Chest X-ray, AP view. Patient: 30 years old, sex M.
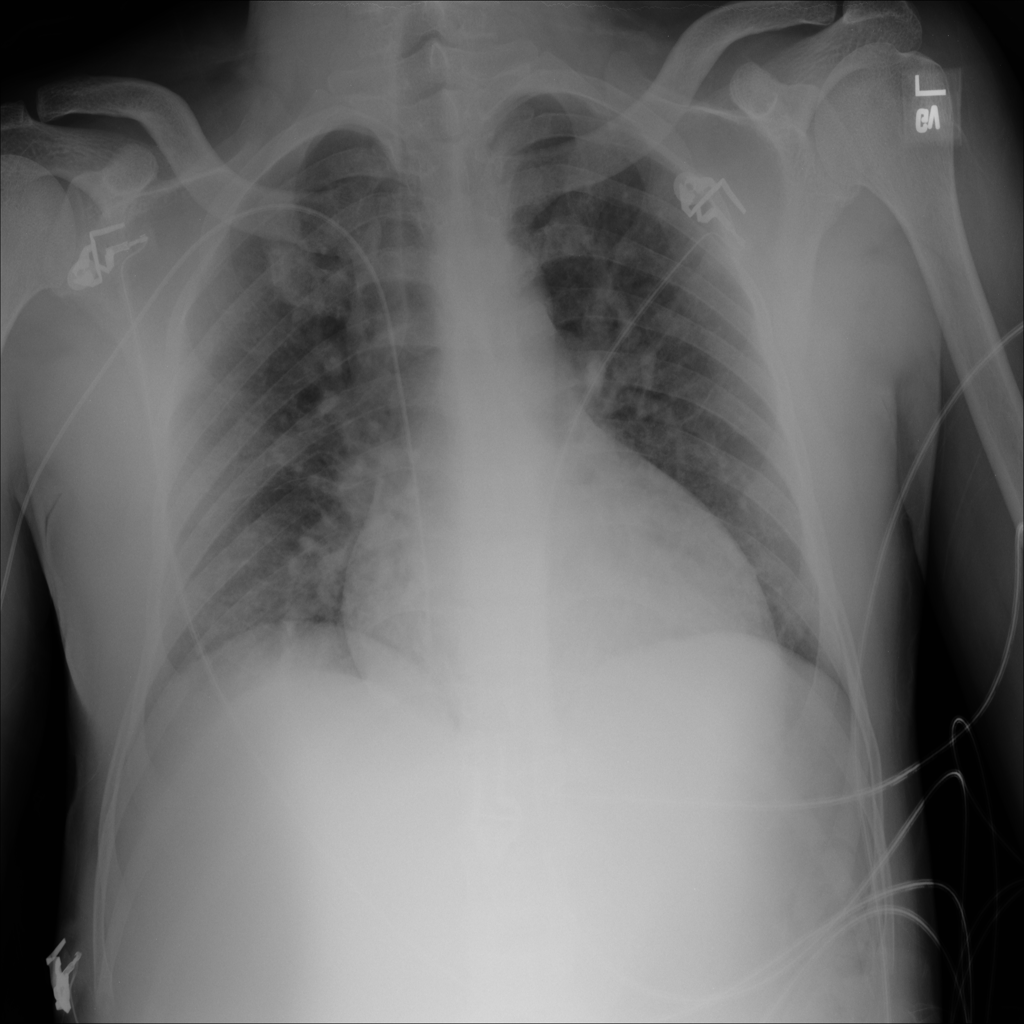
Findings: Cardiomegaly, Consolidation